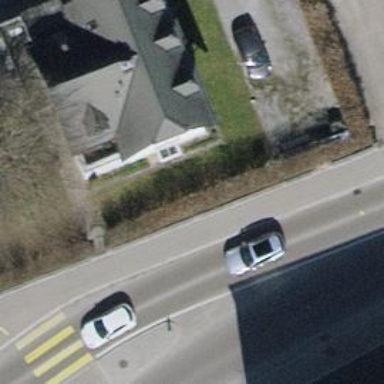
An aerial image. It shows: Gabled roofed house.